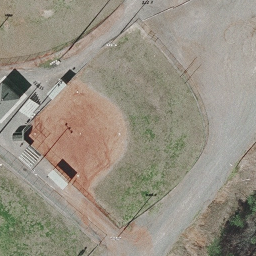
Label: baseball diamond